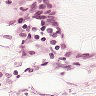
Metastatic tissue present: yes